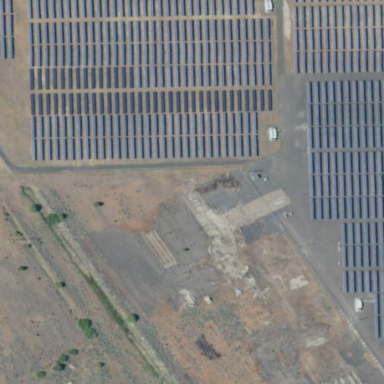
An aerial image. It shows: Solar photovoltaic power plant surrounded by fence.